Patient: sex M, age 60
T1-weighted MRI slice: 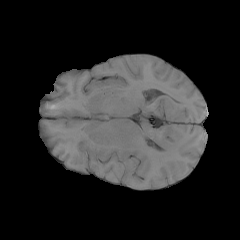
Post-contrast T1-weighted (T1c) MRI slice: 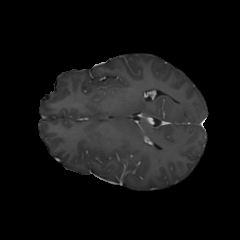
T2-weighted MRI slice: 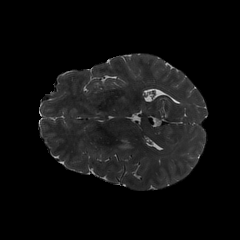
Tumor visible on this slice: yes
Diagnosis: Glioblastoma, IDH-wildtype
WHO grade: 4